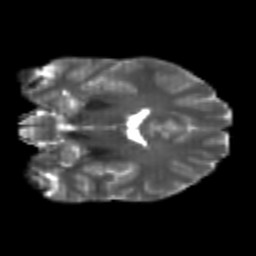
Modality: T2w
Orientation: coronal
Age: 25
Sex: male
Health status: healthy
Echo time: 0.074 s